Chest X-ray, AP view. Patient: 34 years old, sex M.
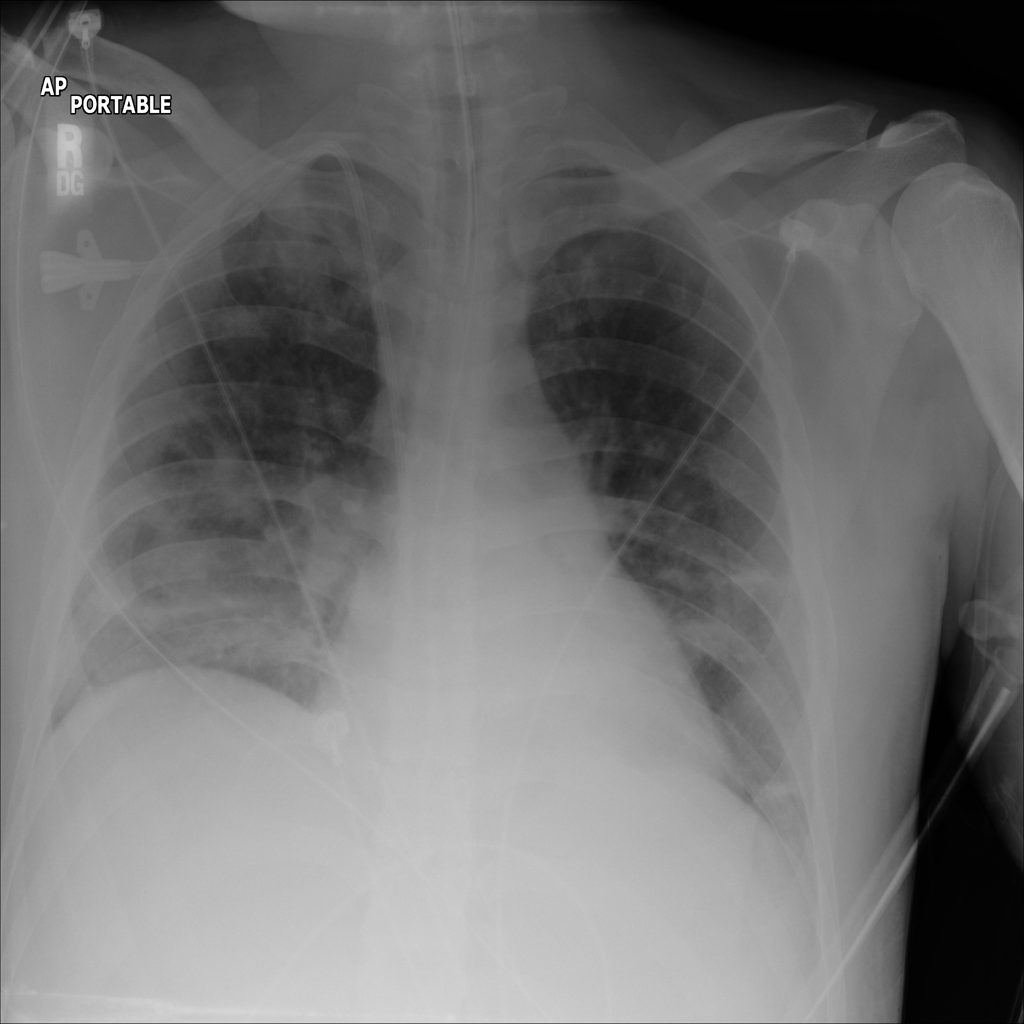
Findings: Edema, Infiltration